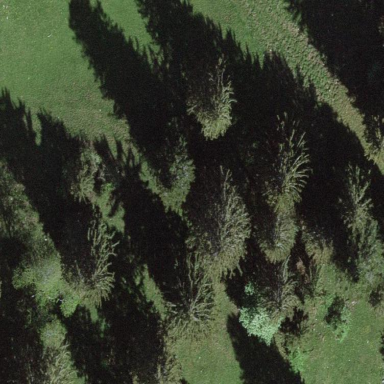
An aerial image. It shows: Forest area.